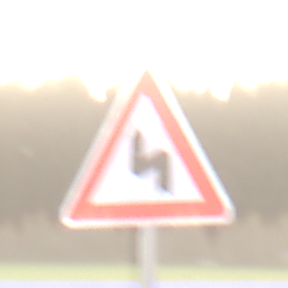
Verkehrszeichen: DoppelkurveZunaechstLinks
Umgebung: Outdoor, Nature
Tageszeit: SunriseSunset
Wetter: Clear
Licht: Natural
Jahreszeit: NotSpecified
Kontrast: LowContrast